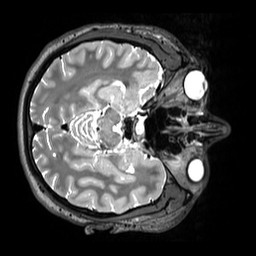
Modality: T2w
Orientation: axial
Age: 21
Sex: male
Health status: healthy
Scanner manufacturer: siemens
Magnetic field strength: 3 T
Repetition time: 3.2 s
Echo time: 0.412 s